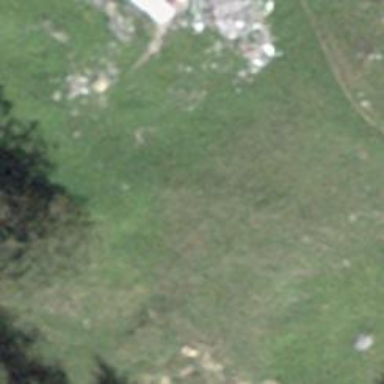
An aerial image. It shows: Isolated dwelling in the countryside.